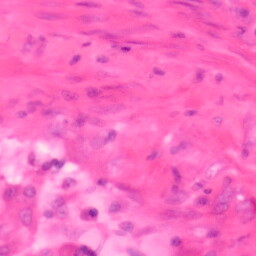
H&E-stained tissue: Colon